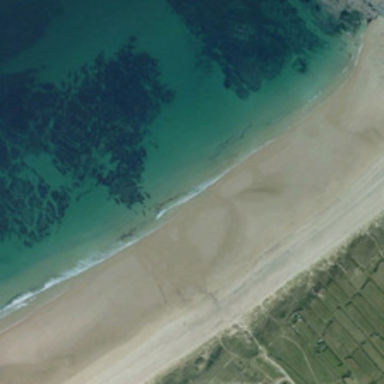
A piece of yellow beach is between an ocean and farmlands .